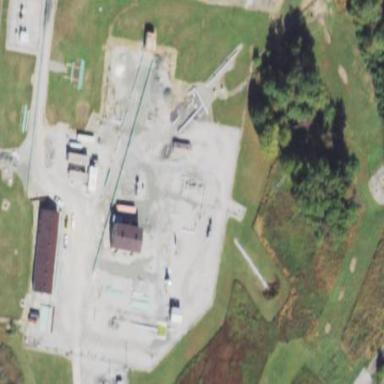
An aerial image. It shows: Station for pipelines.